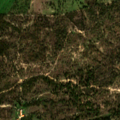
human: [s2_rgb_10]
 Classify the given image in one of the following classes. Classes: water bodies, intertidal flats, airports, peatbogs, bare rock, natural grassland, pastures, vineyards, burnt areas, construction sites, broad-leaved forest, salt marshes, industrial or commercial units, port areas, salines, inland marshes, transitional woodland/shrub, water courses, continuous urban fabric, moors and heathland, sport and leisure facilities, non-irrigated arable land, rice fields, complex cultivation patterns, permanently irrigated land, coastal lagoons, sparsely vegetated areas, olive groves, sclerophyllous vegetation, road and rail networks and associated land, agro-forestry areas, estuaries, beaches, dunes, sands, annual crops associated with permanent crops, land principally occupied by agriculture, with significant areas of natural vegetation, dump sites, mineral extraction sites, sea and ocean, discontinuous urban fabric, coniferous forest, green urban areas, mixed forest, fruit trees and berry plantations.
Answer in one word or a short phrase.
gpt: agro-forestry areas, broad-leaved forest, mixed forest